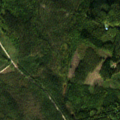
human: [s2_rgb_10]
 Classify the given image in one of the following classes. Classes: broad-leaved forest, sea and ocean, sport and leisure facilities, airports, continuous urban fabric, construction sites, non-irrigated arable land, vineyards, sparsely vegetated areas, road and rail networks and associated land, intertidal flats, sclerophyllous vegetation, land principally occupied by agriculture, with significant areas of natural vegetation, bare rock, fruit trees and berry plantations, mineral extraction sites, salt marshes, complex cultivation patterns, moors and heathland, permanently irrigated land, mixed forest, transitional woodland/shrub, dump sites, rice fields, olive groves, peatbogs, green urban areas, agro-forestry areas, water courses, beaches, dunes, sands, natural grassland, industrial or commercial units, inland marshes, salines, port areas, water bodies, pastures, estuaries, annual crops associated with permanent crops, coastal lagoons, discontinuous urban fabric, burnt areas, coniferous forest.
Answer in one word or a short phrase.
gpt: coniferous forest, mixed forest, transitional woodland/shrub